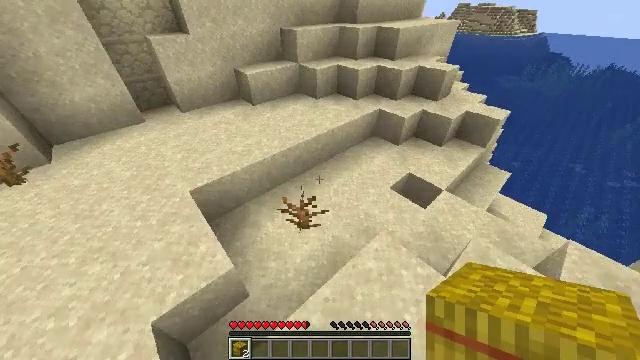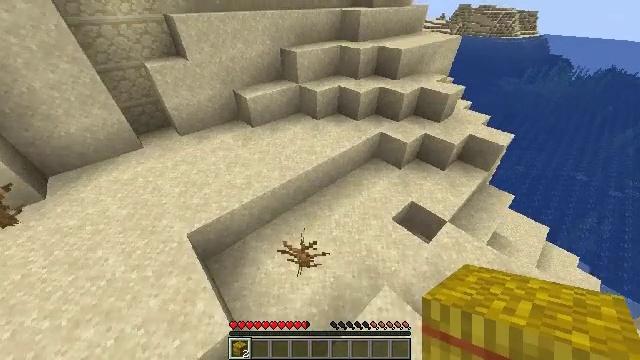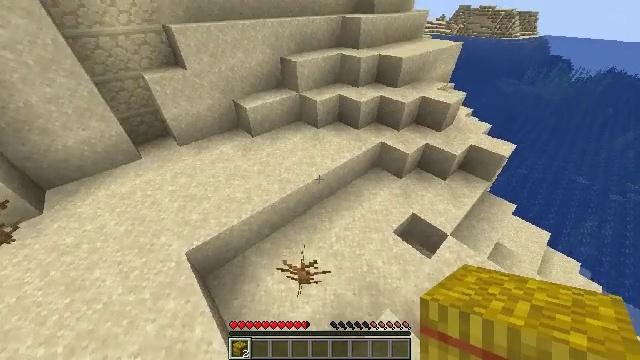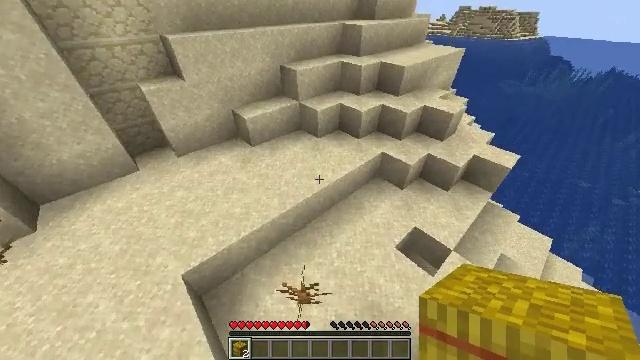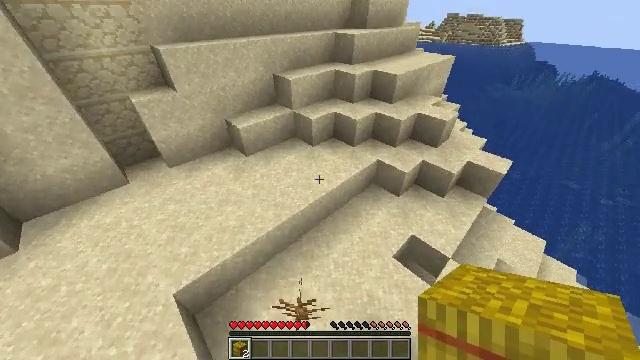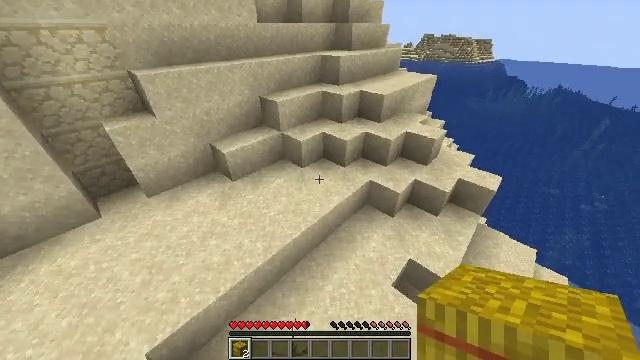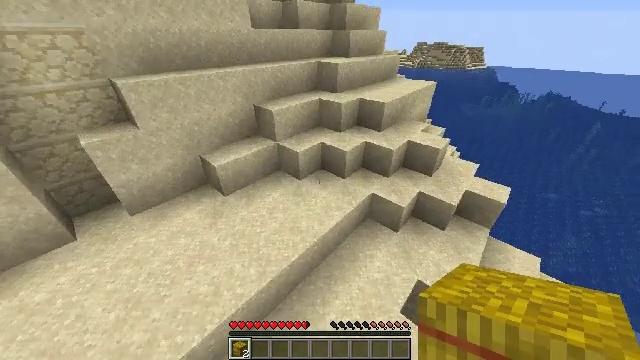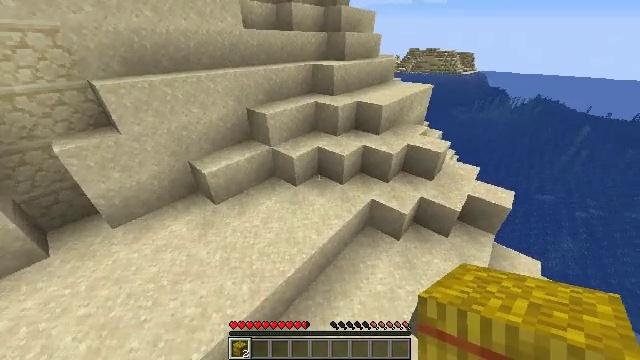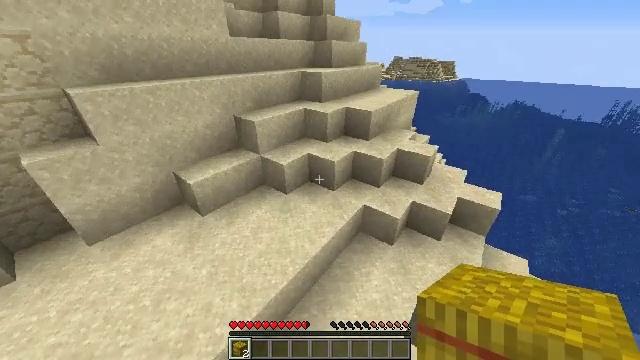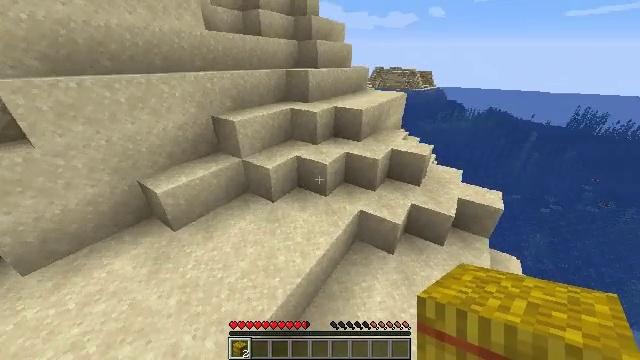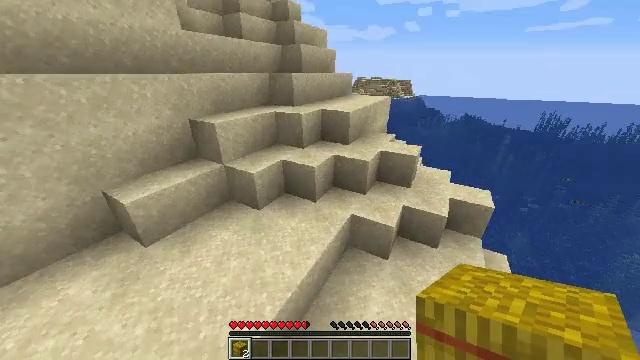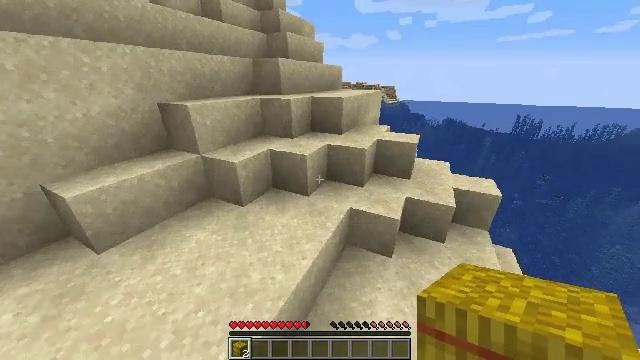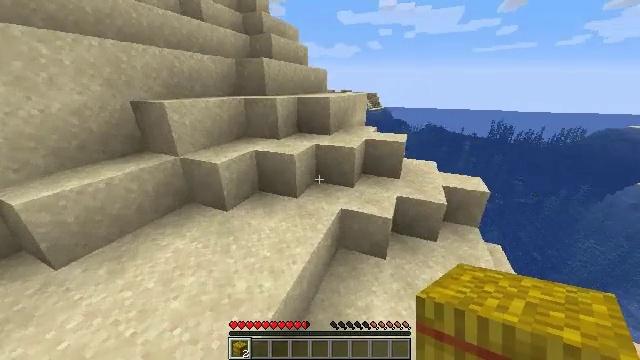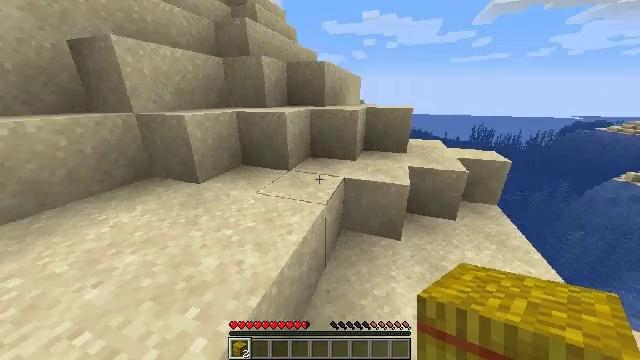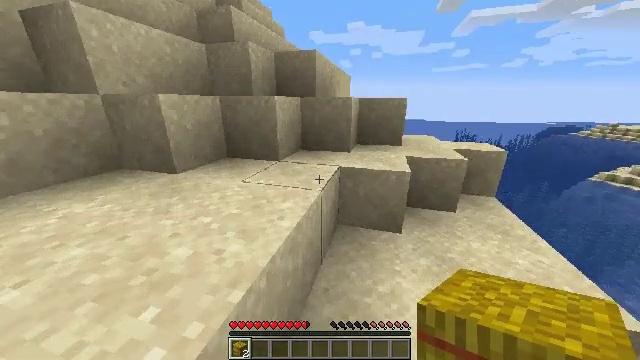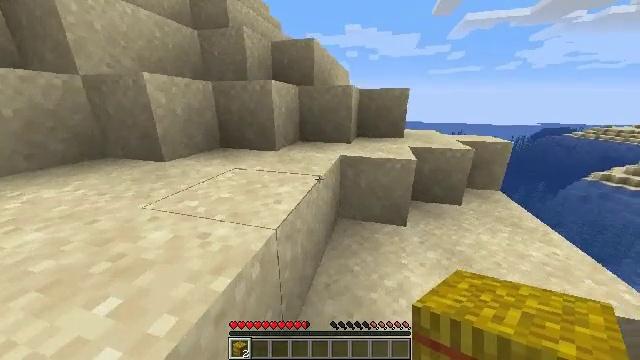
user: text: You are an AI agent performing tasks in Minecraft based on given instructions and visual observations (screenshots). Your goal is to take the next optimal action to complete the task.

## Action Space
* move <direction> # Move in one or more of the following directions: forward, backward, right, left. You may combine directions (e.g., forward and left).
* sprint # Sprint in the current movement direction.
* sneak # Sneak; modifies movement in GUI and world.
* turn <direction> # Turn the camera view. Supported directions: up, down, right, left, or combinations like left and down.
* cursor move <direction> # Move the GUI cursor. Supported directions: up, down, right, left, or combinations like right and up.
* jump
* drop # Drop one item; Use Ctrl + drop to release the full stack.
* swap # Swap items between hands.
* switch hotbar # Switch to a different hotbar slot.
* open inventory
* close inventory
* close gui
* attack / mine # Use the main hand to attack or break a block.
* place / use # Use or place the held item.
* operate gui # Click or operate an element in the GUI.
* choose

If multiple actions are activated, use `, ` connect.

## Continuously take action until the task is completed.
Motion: motion action
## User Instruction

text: Drop a hay block.
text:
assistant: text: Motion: move forward, sprint, jump
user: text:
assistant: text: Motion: move forward, sprint, jump
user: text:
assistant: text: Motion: move forward, sprint, jump
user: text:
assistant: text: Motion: move forward, sprint, turn right and up, jump
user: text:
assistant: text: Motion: move forward, sprint, turn right and up, jump
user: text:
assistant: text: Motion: move forward, sprint, turn right and up, jump
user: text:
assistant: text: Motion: move forward, sprint, turn right and up, jump
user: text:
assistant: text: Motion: move forward, sprint, turn right and up, jump
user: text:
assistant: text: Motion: move forward, sprint, turn right and up, jump
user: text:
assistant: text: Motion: move forward, sprint, turn right and up, jump
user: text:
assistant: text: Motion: move forward, sprint, turn right and up, jump
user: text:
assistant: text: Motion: move forward, sprint, turn right and up, jump
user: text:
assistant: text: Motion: move forward, sprint, turn right and up, jump
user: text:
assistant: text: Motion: move forward, sprint, turn right and up, jump
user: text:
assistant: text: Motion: move forward, sprint, jump
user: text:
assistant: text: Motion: move forward, sprint, jump
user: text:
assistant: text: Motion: move forward, sprint, jump
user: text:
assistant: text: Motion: move forward, sprint, jump
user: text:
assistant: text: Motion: move forward, sprint, jump
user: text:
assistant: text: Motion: move forward, sprint, turn left and up, jump
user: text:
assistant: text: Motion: move forward, sprint, turn left and up, jump
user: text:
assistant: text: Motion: move forward, sprint, turn left, jump
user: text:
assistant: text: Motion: move forward and move right, sprint, turn left and up, jump
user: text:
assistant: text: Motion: move forward and move right, sprint, turn left, jump
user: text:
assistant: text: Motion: move forward and move right, sprint, turn left, jump
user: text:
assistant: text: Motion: move forward and move right, sprint, jump
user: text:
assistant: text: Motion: move forward and move right, sprint, jump
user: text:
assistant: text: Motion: move forward and move right, sprint, jump
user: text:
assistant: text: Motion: move forward and move right, sprint, jump
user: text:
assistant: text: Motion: move forward and move right, sprint, jump